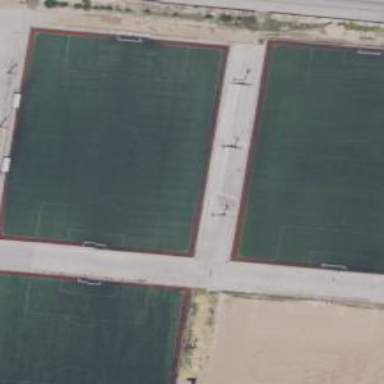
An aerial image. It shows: Soccer pitch for outdoor sports and leisure activities.